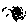
Label: moon